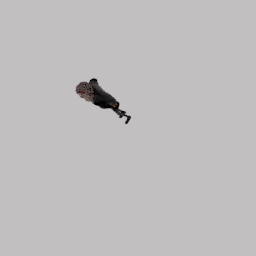
Label: people